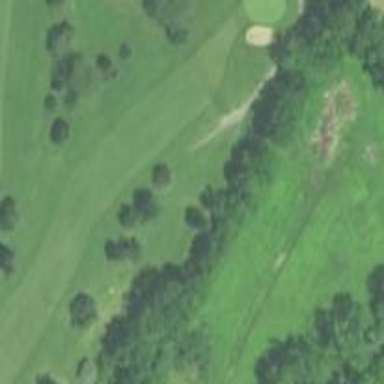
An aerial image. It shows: Golf fairway in the image.